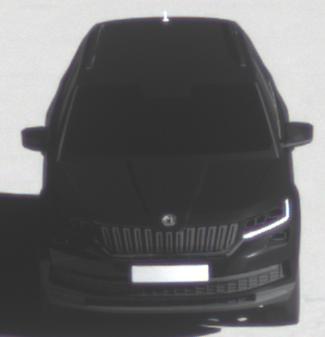
Make: Skoda
Model: Kodiaq 1.4 TSI
Detailed model: Kodiaq
Model produced from: 2017/03
Model produced until: 2018/05
Doors: 5
Color: black
Road condition: wet road
Daytime: midday
Contrast: high contrast